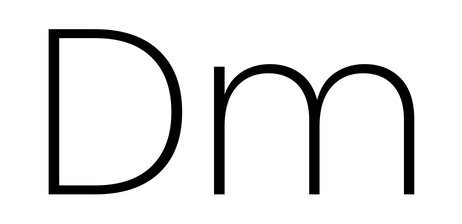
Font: Poppins-ExtraLight